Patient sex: M
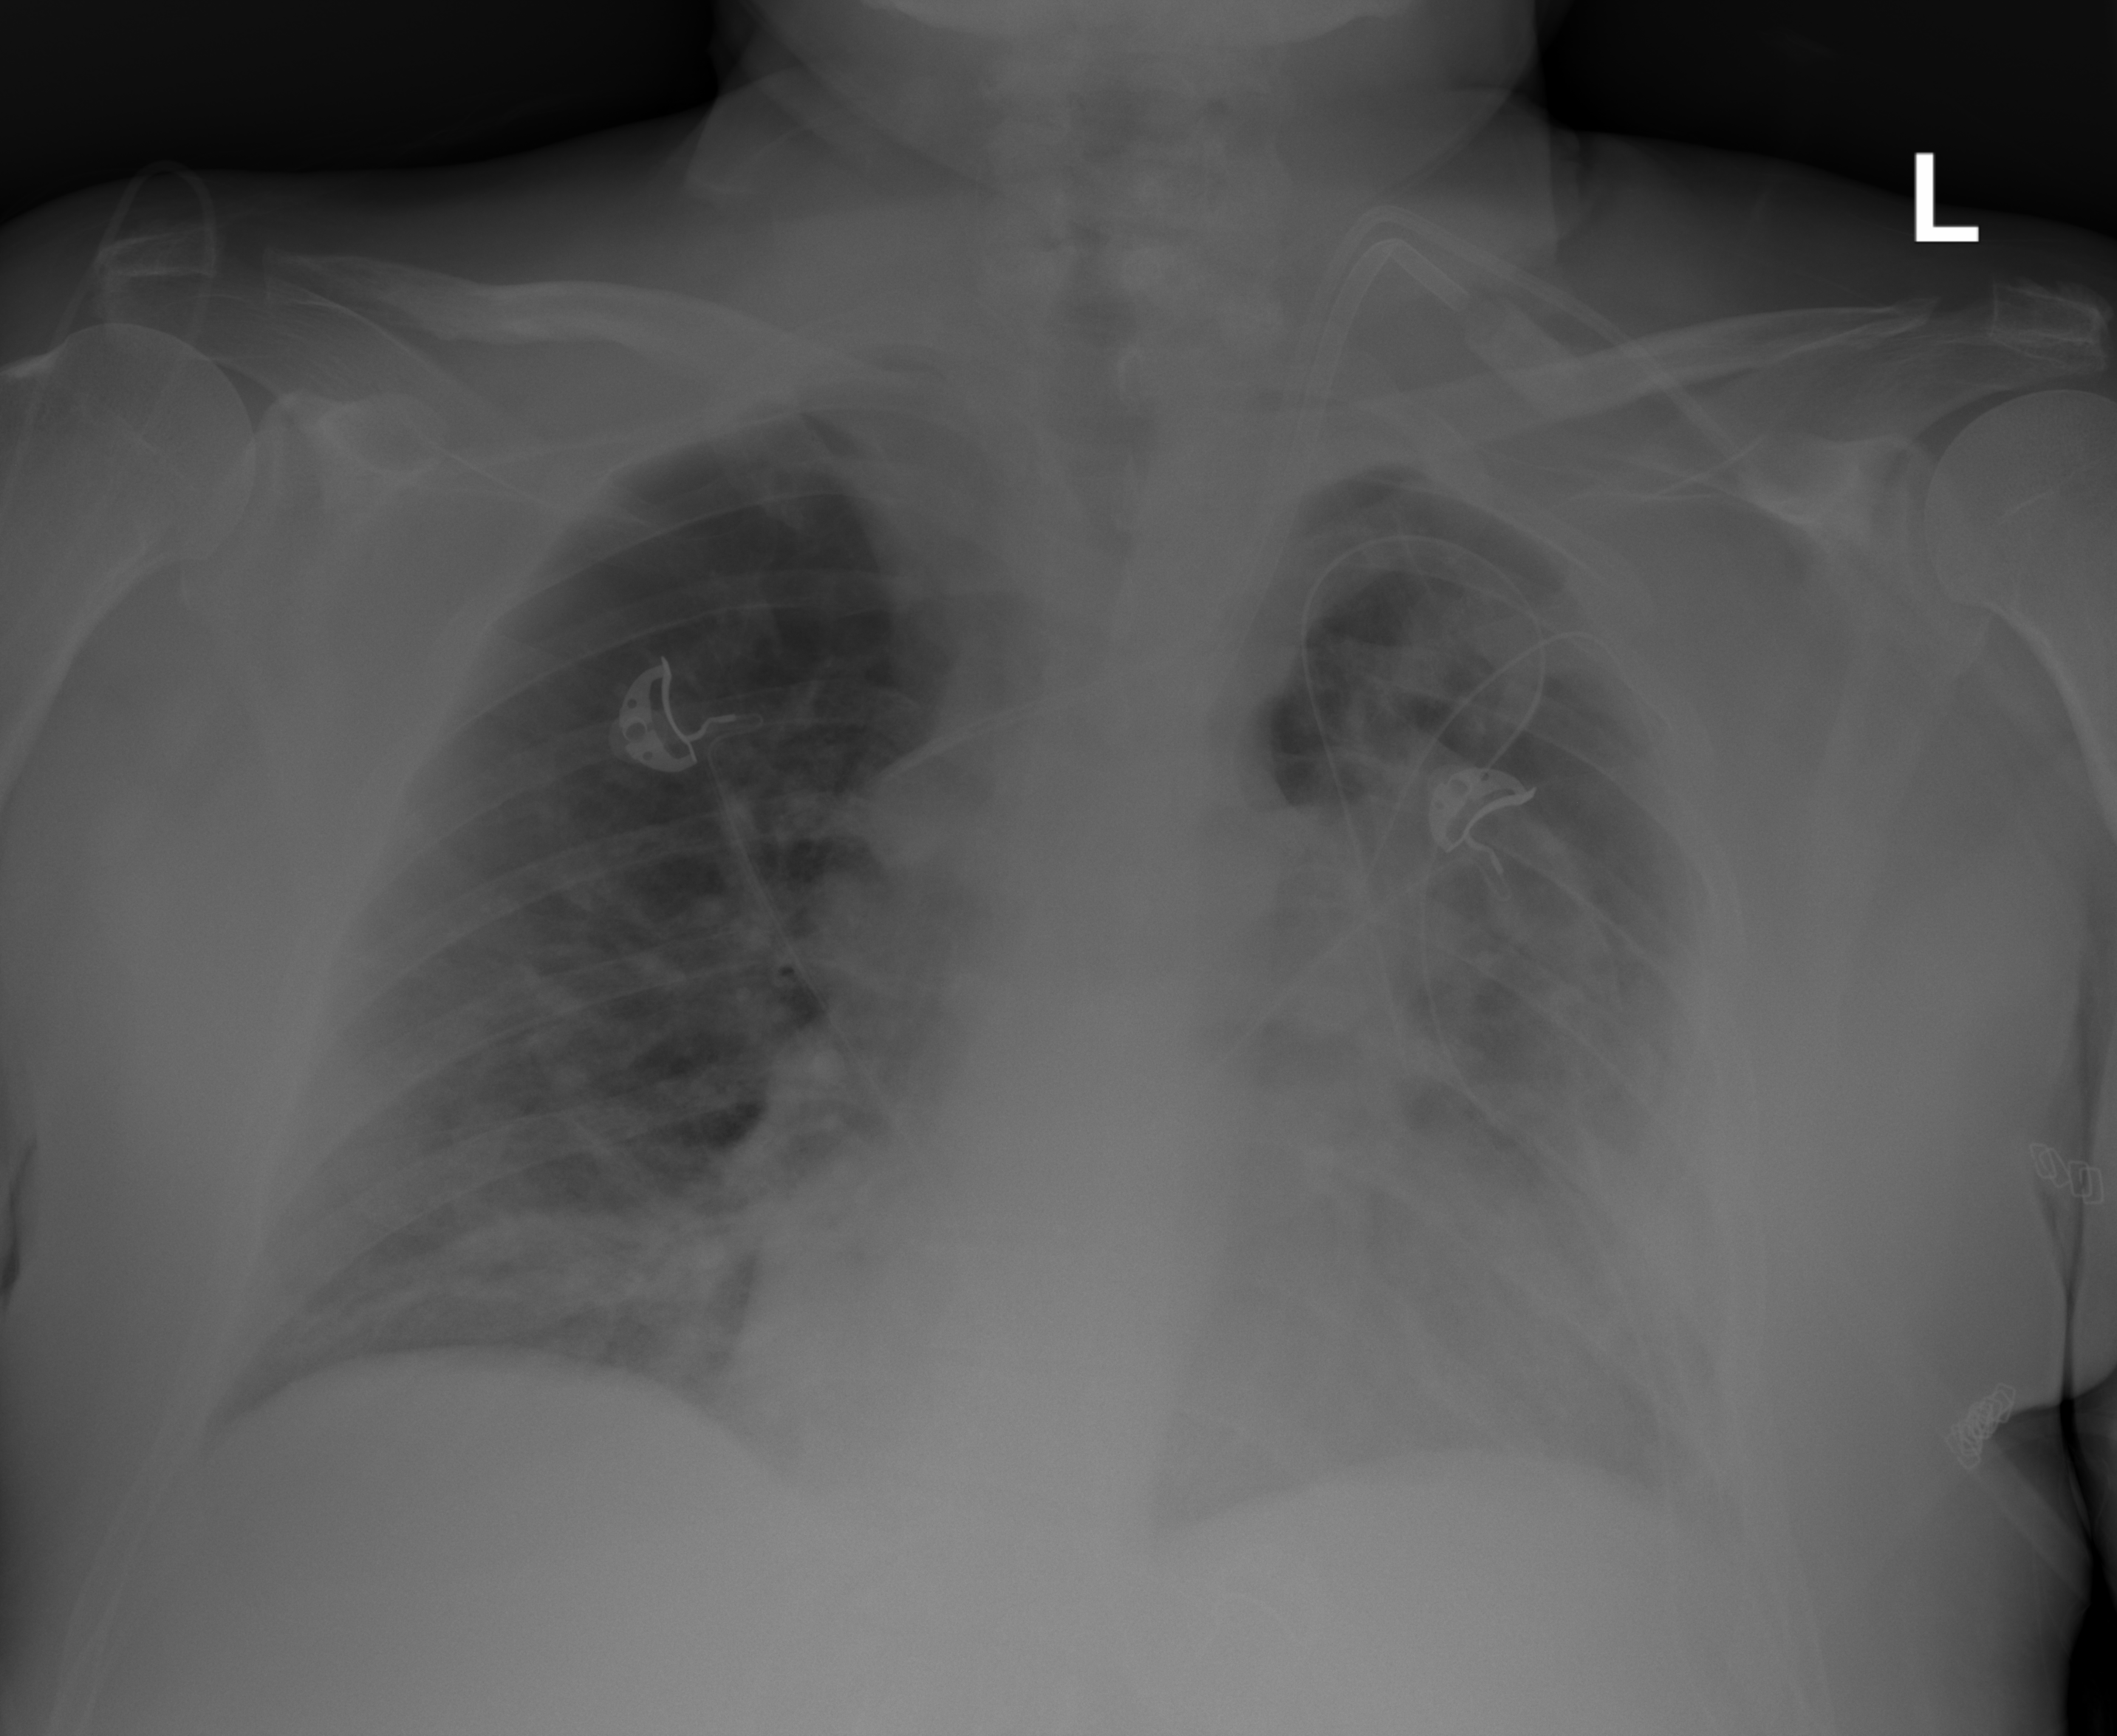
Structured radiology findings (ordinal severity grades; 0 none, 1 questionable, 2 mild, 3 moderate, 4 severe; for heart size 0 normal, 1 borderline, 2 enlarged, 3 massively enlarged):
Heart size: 0
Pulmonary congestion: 2
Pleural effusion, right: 0
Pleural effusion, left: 1
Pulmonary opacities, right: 2
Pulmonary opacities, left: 2
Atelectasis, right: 2
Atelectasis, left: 2